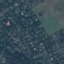
Land use / land cover class: Residential